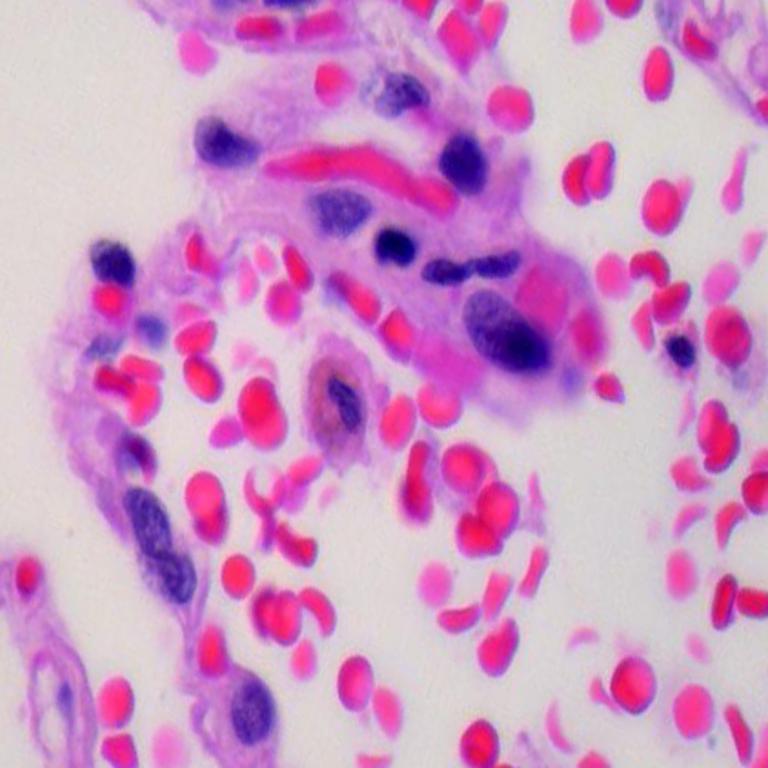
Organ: lung
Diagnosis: benign